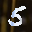
Label: 5